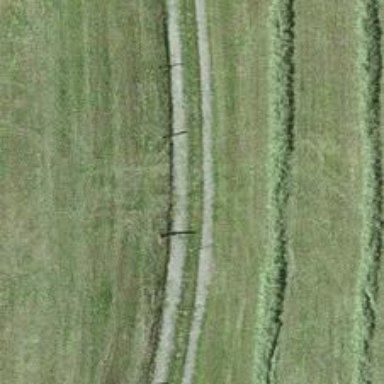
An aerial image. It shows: Unpaved track with grade 3 surface.